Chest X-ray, PA view. Patient: 55 years old, sex M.
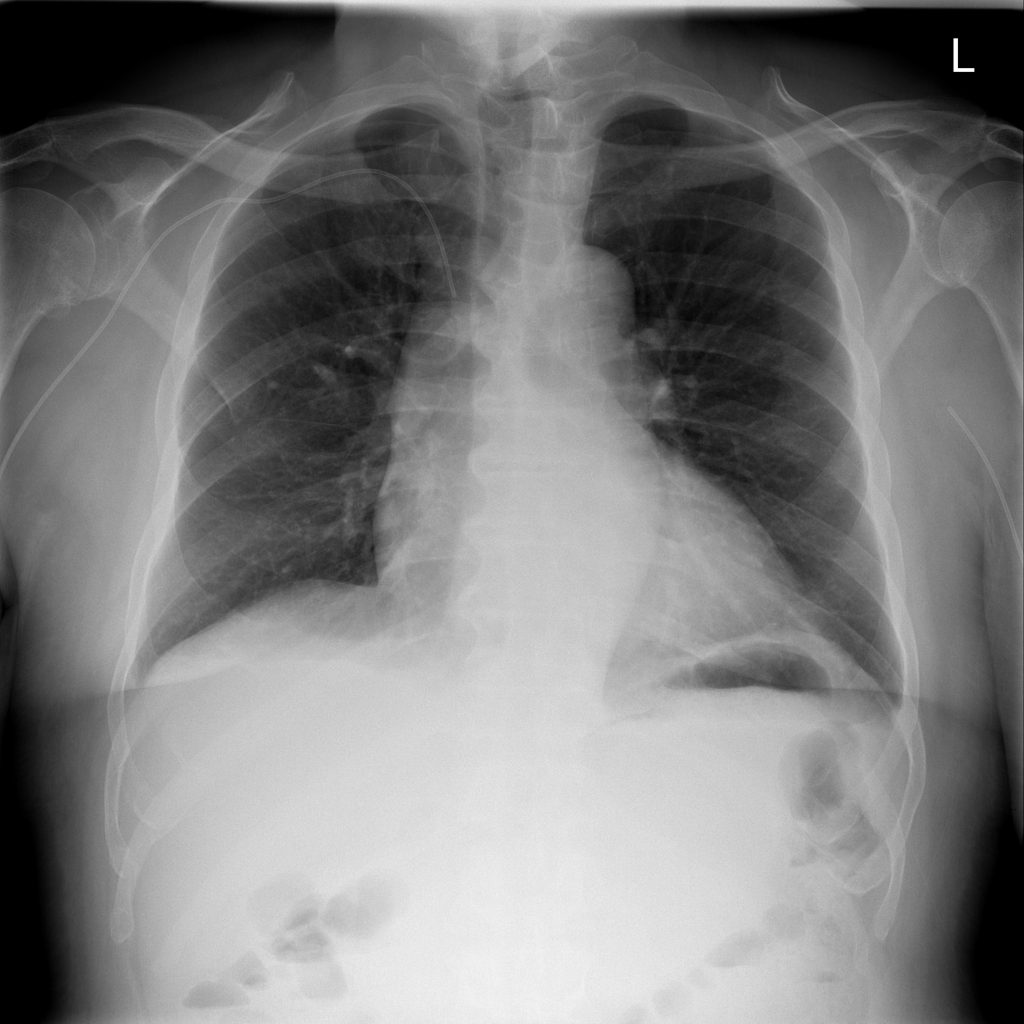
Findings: Infiltration